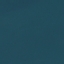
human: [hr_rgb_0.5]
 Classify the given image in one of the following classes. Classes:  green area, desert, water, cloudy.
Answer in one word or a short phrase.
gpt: water